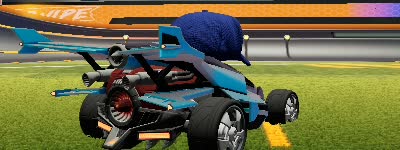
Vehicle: aftershock